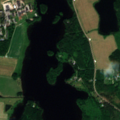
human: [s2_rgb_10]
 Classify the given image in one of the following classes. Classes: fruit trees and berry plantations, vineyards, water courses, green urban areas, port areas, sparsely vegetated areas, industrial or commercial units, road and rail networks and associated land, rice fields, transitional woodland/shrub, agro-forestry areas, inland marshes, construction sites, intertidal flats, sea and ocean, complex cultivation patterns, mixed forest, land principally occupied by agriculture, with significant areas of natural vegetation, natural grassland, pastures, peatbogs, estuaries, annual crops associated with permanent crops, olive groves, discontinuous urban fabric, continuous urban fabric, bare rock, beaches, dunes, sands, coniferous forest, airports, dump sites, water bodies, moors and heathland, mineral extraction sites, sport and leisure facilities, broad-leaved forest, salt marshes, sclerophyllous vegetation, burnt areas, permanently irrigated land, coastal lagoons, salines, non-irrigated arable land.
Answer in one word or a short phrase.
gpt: non-irrigated arable land, land principally occupied by agriculture, with significant areas of natural vegetation, coniferous forest, mixed forest, transitional woodland/shrub, water bodies